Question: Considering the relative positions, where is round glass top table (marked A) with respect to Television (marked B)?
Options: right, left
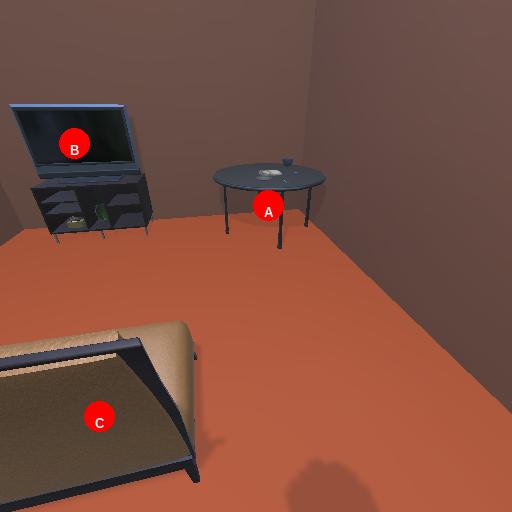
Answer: right